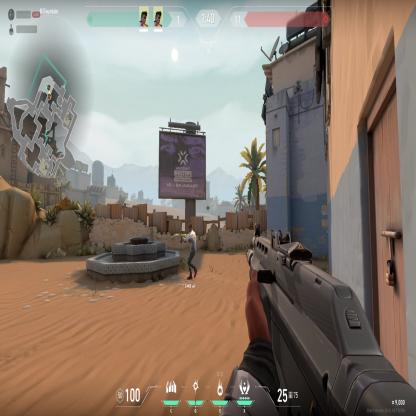
Label: teammate